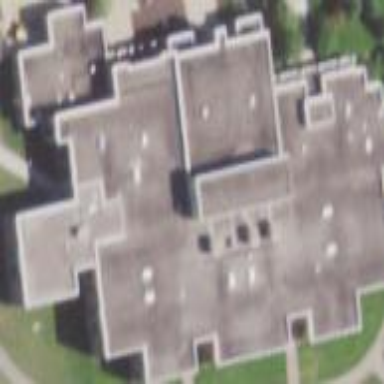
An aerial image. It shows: School building.